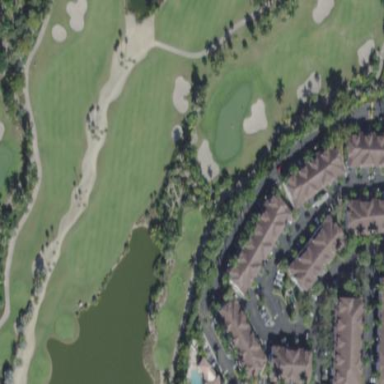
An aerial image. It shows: Sand bunker on golf course.